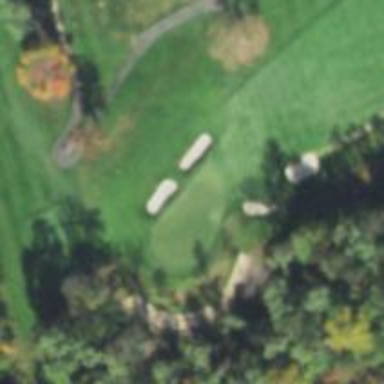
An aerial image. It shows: View of golf hole.